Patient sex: M
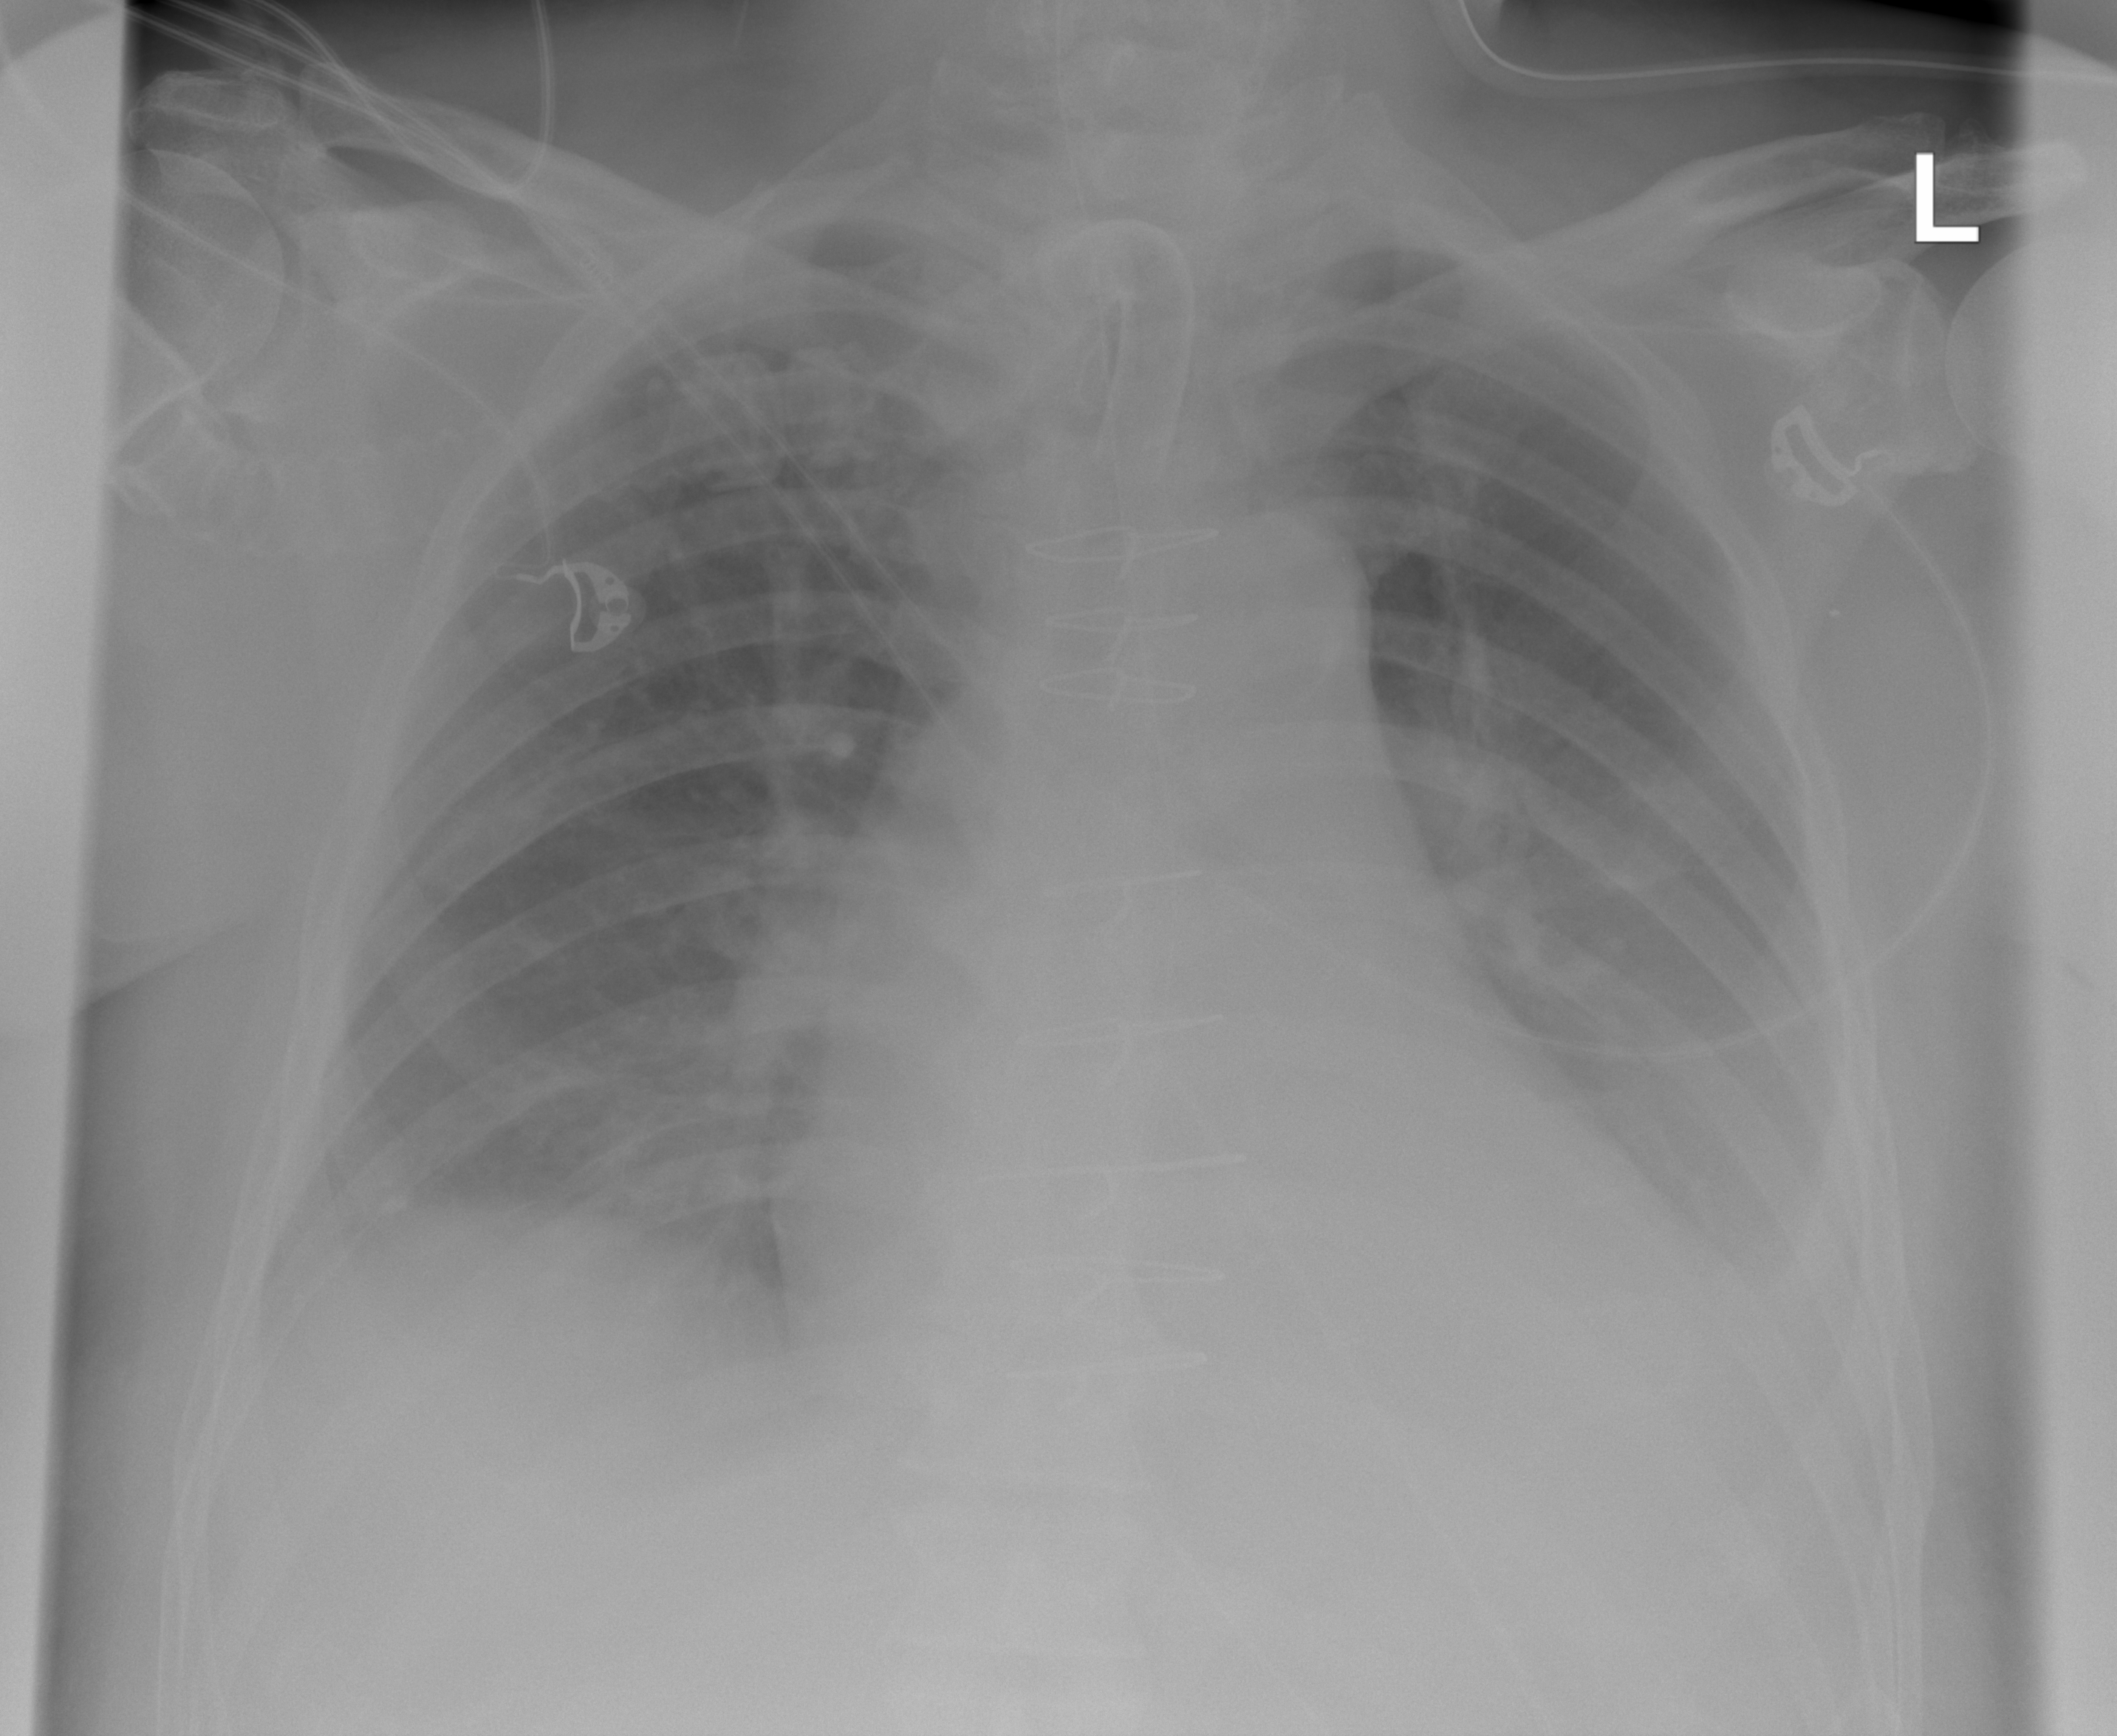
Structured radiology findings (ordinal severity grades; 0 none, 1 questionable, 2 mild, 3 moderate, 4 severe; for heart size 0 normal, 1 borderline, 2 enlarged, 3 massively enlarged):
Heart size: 2
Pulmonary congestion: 2
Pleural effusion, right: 2
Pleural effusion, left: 2
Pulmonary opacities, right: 0
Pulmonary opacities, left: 1
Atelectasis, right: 2
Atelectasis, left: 2